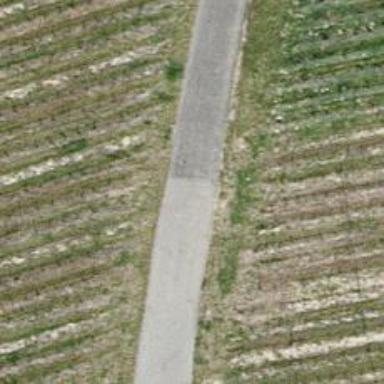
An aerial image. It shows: Unclassified road with asphalt surface and no sidewalk.